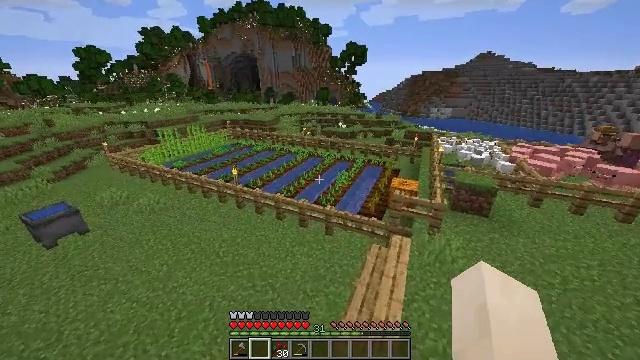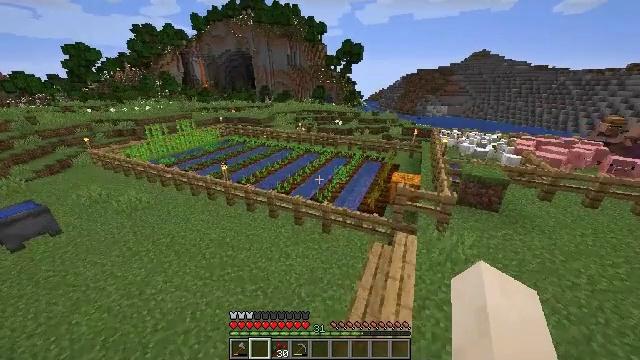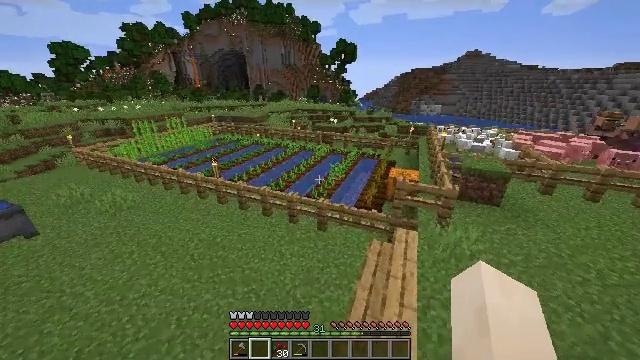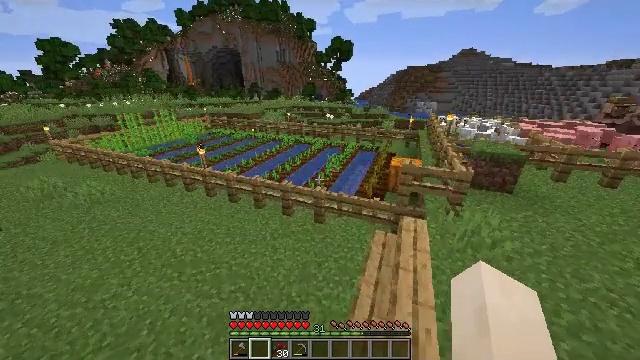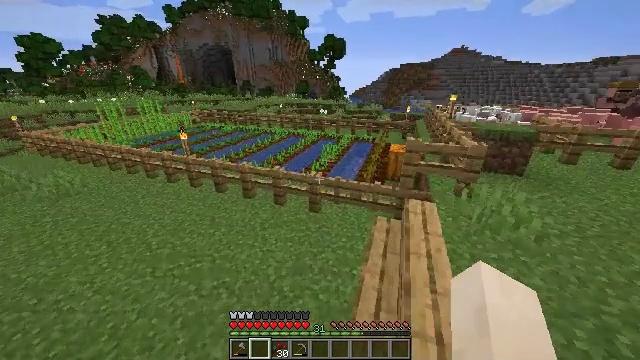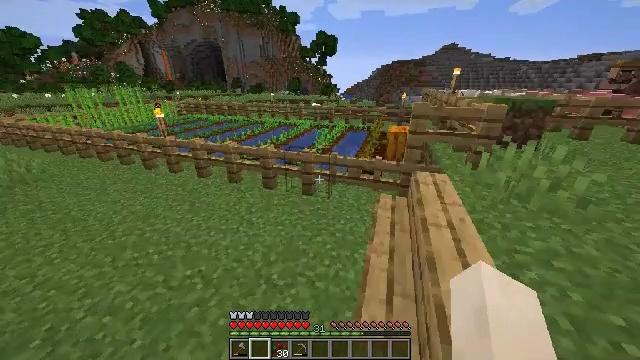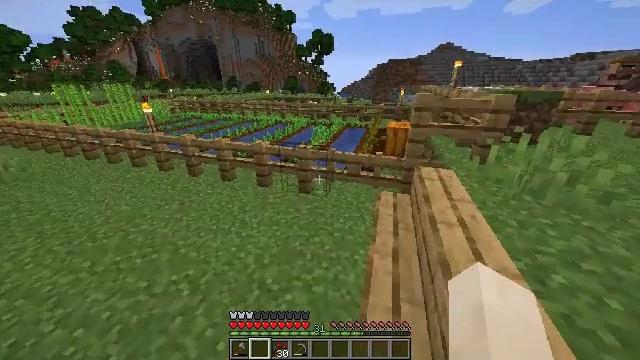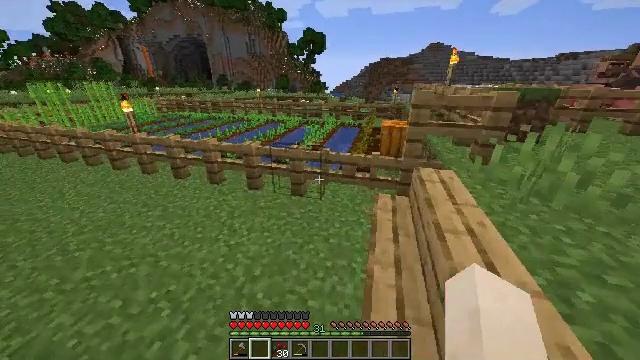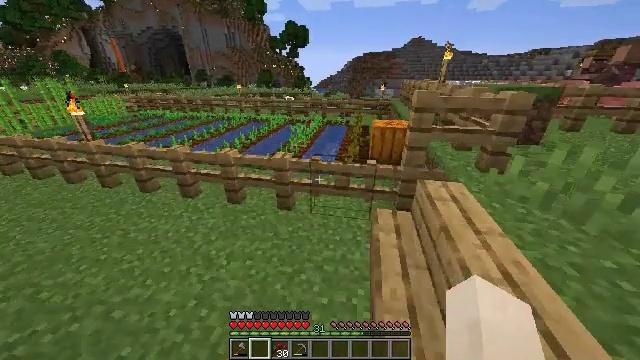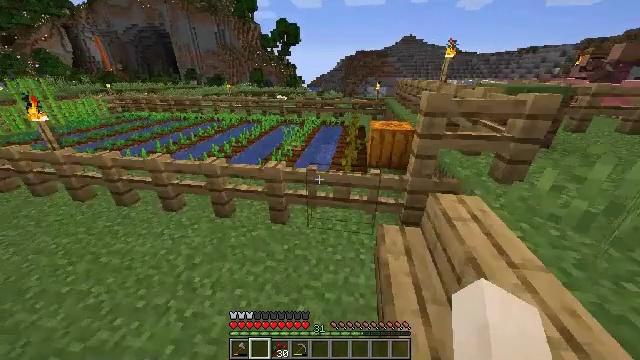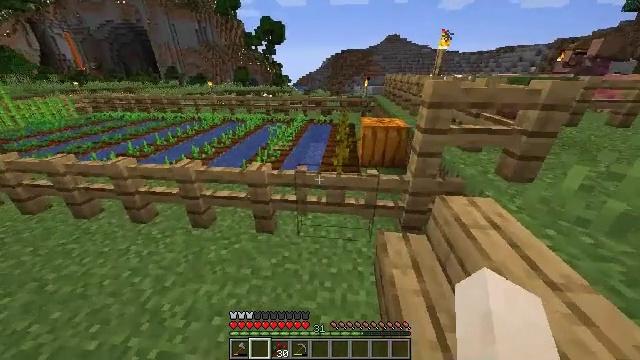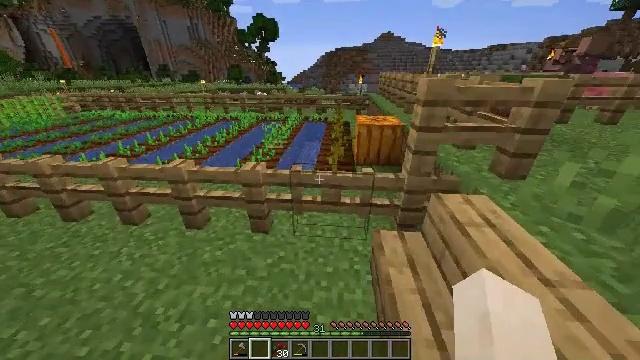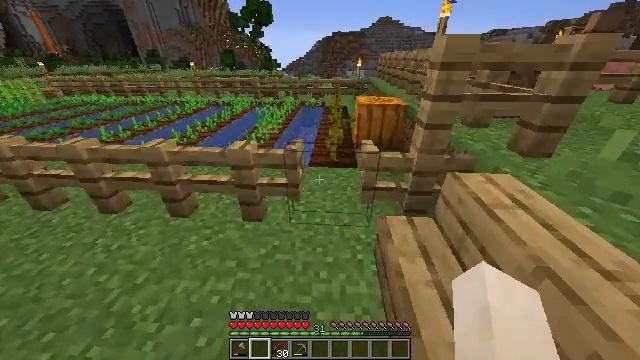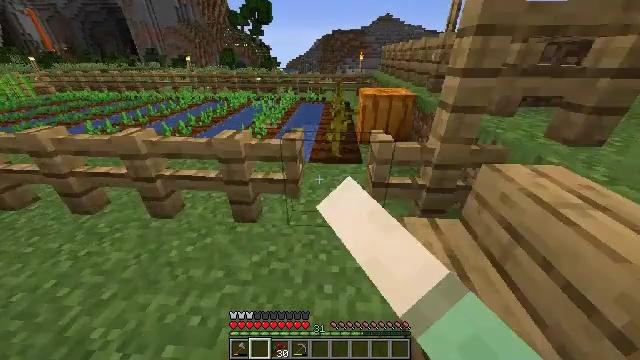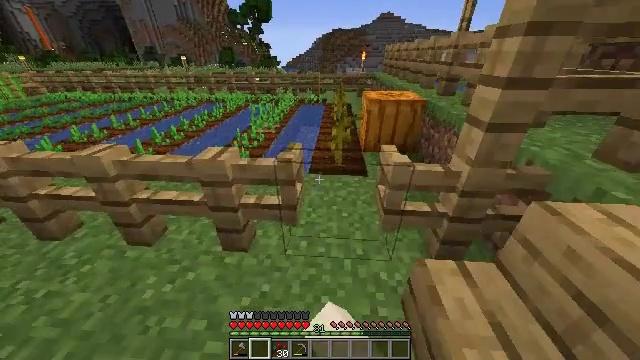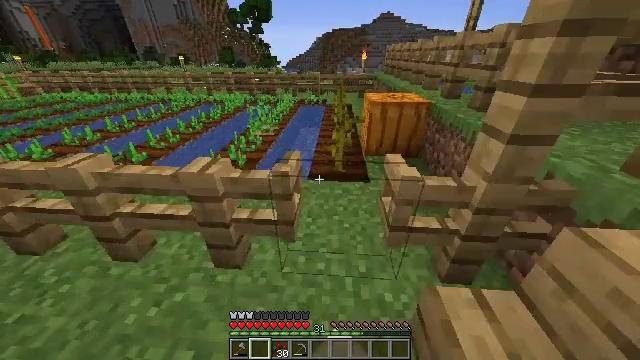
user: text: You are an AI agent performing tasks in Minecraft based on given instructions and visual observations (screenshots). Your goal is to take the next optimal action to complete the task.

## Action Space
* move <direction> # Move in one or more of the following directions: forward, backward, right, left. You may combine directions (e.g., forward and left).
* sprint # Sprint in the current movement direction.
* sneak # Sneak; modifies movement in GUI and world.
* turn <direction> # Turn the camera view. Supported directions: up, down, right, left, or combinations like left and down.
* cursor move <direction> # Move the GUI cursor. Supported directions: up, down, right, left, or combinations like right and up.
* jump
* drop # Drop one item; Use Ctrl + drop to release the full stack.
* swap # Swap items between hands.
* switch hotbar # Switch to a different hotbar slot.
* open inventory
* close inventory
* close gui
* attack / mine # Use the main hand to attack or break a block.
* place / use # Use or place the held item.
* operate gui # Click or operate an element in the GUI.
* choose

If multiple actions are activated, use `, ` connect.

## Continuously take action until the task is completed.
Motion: motion action
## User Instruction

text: Mine the pumpkin from the ground.
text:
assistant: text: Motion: move forward, turn right
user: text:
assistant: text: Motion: move forward, turn right
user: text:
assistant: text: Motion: move forward, turn right
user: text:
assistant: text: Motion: move forward, turn right
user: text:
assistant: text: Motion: move forward, turn right
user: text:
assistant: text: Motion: move forward
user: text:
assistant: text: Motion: move forward, turn right
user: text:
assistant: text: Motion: move forward, turn right
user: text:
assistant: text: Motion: move forward, turn right
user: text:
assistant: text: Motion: move forward, turn right
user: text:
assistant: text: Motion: move forward, turn right
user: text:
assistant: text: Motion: move forward, turn down, use / place
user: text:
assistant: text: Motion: move forward, use / place
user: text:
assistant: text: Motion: move forward, use / place
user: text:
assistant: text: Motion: move forward, use / place
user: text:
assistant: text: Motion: move forward
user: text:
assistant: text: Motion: move forward, turn right
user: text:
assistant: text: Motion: move forward, turn right and up
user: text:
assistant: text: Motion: move forward, turn right and up
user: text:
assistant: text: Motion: move forward, turn right
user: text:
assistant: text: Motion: move forward, turn right and down, attack / mine
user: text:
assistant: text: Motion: move forward, attack / mine
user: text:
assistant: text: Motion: attack / mine
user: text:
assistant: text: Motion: attack / mine
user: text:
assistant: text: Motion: attack / mine
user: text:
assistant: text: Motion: attack / mine
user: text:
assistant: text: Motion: attack / mine
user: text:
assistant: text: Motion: attack / mine
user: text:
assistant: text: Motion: attack / mine
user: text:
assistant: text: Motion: attack / mine